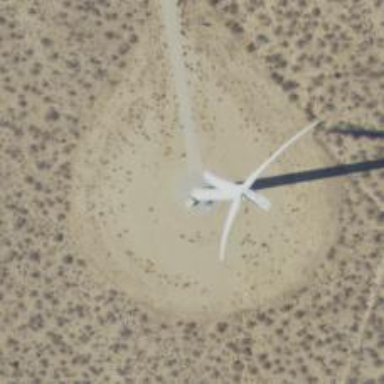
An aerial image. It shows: Wind generator powered by horizontal axis wind turbine.